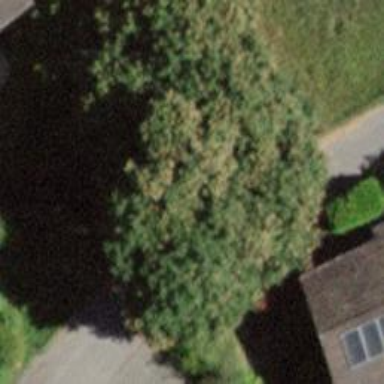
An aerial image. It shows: Landmark tree with broadleaved deciduous leaves.